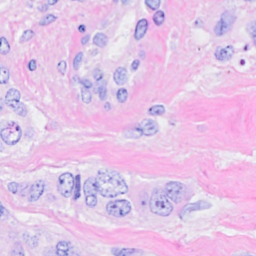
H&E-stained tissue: Breast